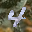
Label: 4